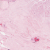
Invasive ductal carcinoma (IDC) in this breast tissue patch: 0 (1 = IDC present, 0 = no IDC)